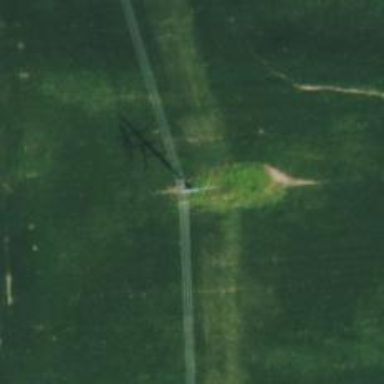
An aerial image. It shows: Power tower.